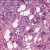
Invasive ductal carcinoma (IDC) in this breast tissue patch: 1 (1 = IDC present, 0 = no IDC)